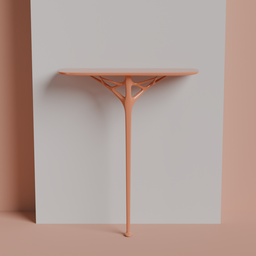
Label: furniture